Brain MRI, t2w sequence, axial 2D slice.
Patient: age 28, sex F, weight 95 kg, height 1.95 m
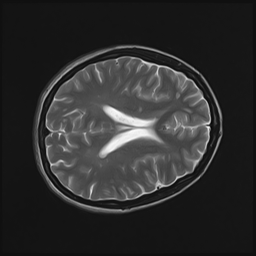